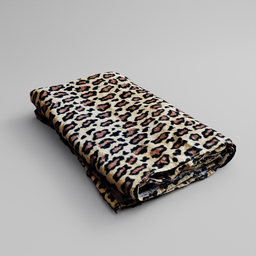
Label: tools